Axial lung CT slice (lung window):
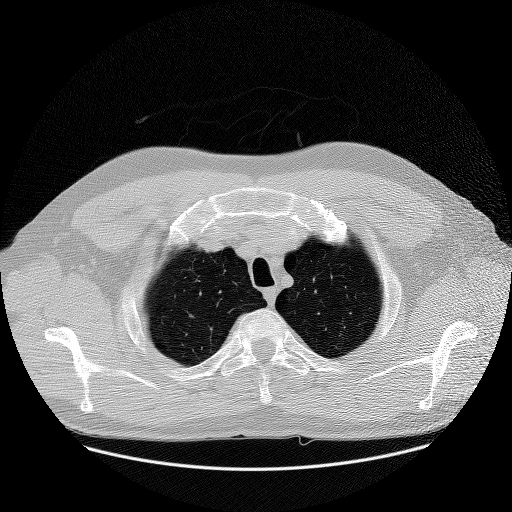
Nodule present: no